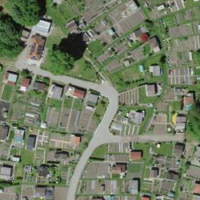
EUNIS habitat code: 53
Species observed at this site:
Chelidonium majus